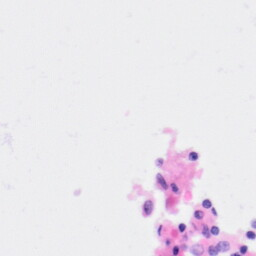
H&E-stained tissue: Kidney